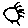
Label: sun